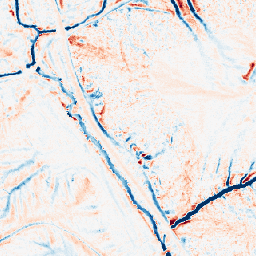
Category: edge_preserving
Decomposition family: median
Decomposition parameters: size: 11
Upsampling method: nearest
Upsampling parameters: scale: 4
Upsampling scale: 4